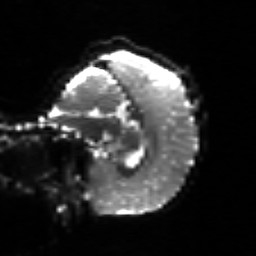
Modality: sbref
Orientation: sagittal
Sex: male
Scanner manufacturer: siemens
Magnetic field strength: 3 T
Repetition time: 5 s
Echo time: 0.071 s